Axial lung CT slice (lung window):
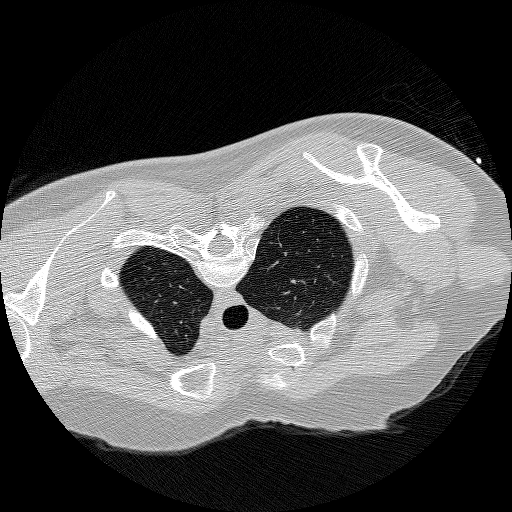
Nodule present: no